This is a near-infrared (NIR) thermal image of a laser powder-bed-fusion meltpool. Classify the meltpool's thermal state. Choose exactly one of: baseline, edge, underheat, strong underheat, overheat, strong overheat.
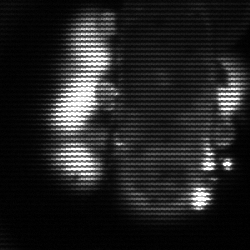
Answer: strong underheat